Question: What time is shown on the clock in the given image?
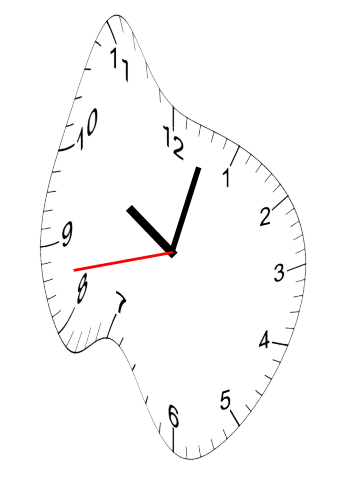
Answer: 10:02:43